Field crop: maize
Growth stage: 2
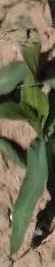
Species: maize